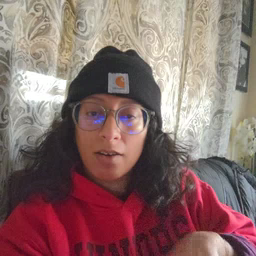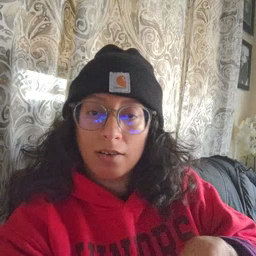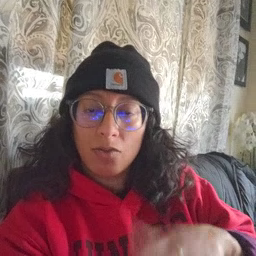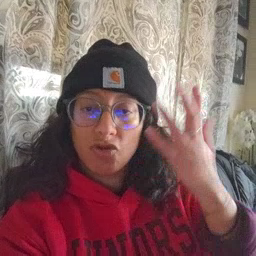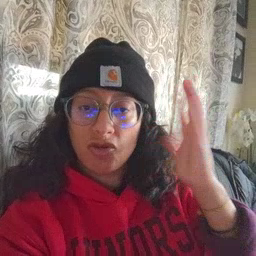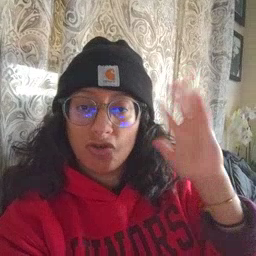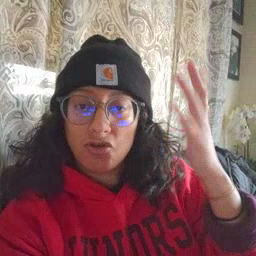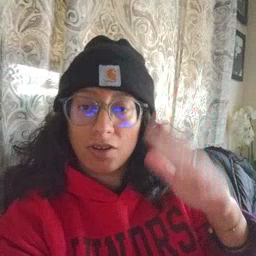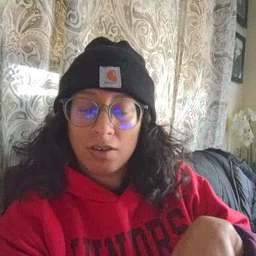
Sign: tree